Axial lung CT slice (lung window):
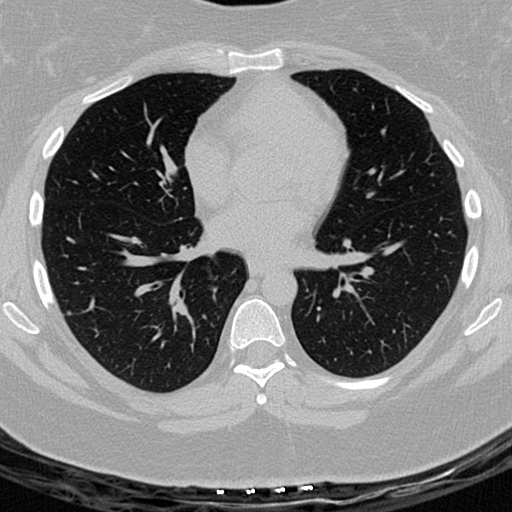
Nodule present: yes
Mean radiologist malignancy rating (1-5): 3.333